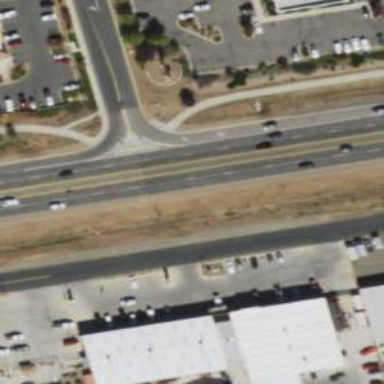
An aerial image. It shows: Asphalt road with primary link designation.